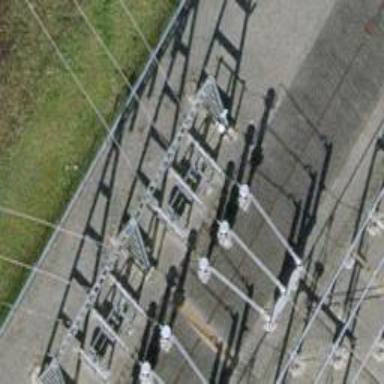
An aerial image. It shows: Insulator used in power equipment.